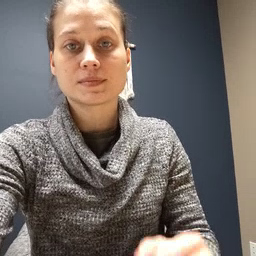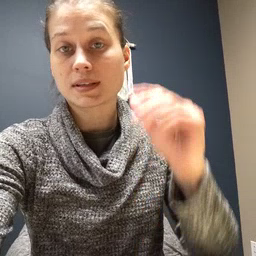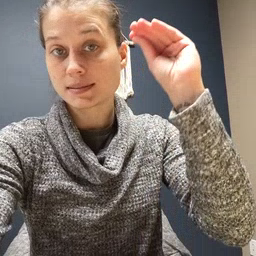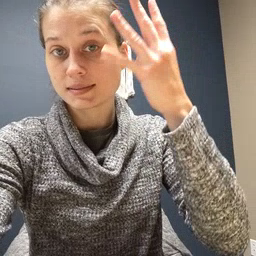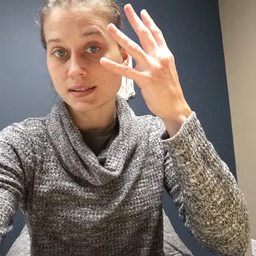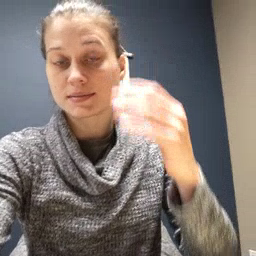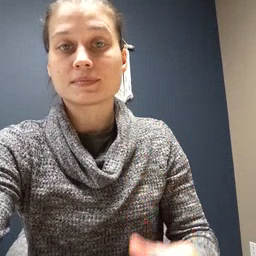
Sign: sun